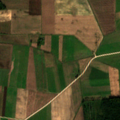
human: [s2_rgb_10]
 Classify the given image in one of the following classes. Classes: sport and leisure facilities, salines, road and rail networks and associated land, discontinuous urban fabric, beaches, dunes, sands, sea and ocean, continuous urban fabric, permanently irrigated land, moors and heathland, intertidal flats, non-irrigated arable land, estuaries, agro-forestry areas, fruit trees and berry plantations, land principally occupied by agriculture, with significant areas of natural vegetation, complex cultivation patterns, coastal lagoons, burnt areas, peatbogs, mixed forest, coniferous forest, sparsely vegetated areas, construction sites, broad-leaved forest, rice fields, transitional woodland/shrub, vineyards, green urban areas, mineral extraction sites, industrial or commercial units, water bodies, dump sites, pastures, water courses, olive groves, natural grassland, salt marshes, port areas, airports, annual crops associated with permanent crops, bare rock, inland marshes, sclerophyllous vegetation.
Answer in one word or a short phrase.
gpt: non-irrigated arable land, complex cultivation patterns, broad-leaved forest